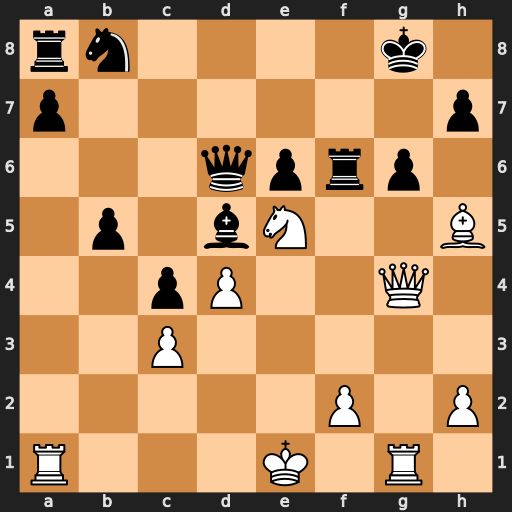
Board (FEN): rn4k1/p6p/3qprp1/1p1bN2B/2pP2Q1/2P5/5P1P/R3K1R1
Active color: w
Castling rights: Q
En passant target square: -
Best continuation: Bxg6 Qxe5+ Be4+ Rg6 dxe5 Rxg4 Rxg4+